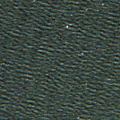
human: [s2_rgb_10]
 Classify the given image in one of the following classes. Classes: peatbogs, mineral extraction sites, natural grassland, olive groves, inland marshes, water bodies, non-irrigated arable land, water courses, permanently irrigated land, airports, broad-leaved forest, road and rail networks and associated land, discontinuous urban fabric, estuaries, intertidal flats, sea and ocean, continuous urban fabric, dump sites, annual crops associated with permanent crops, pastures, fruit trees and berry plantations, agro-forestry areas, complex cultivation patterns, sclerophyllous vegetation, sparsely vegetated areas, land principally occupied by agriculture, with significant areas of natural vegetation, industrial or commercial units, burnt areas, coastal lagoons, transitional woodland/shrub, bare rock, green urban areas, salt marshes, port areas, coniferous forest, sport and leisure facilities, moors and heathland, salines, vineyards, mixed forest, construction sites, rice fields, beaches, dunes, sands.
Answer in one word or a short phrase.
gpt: sea and ocean